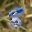
Label: 8